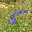
Label: 5